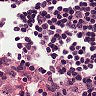
Metastatic tissue present: no